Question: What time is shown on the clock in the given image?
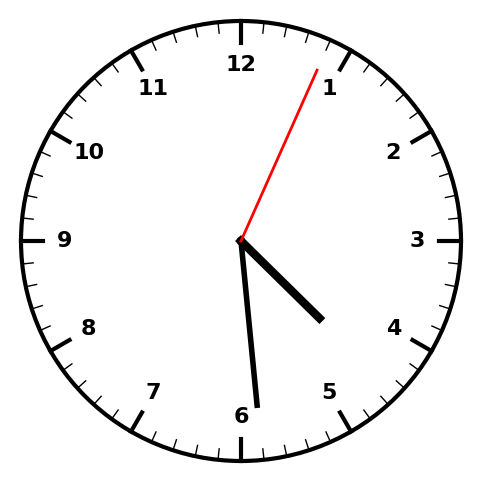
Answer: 04:29:04